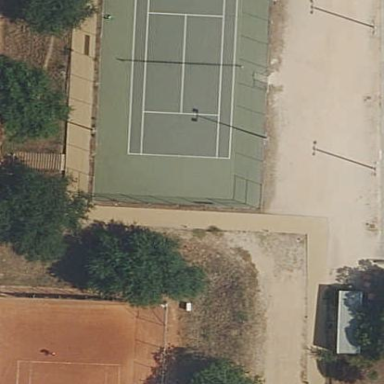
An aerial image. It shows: Tennis court in leisure pitch.